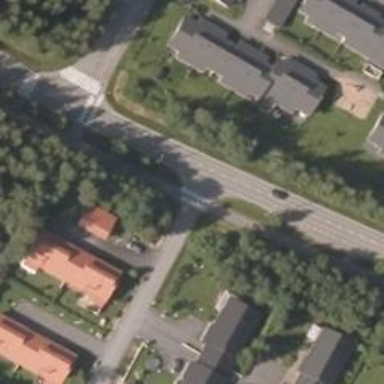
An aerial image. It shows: Uncontrolled crossing on the road.